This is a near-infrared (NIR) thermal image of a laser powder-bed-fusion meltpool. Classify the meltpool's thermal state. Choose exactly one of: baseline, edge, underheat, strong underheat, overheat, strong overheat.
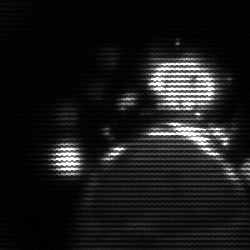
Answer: baseline